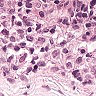
Metastatic tissue present: no